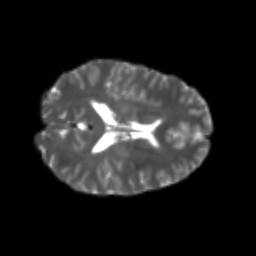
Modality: T2w
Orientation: axial
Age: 24
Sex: female
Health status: healthy
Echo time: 0.074 s